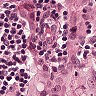
Metastatic tissue present: yes